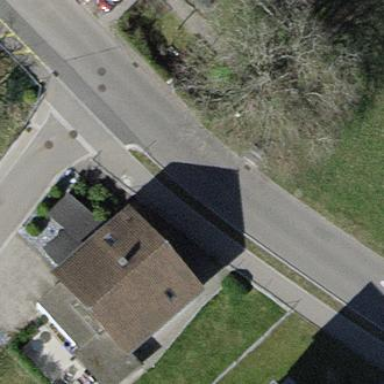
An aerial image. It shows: Building with gabled roof.